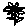
Label: flower